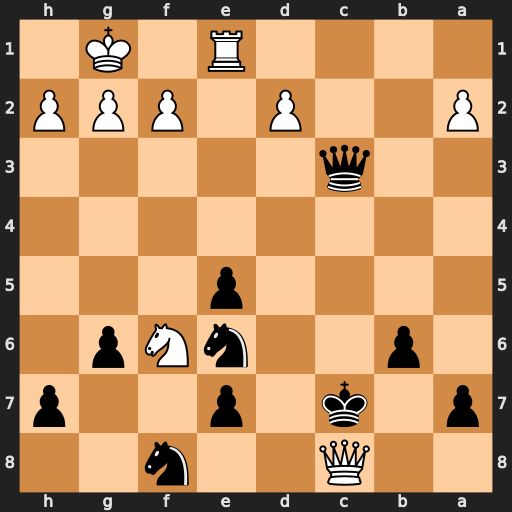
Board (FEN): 2Q2n2/p1k1p2p/1p2nNp1/4p3/8/2q5/P2P1PPP/4R1K1
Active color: b
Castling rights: -
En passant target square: -
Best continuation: Kxc8 dxc3 exf6